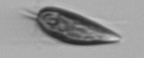
Label: Prorocentrum_triestinum